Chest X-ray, PA view. Patient: 37 years old, sex F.
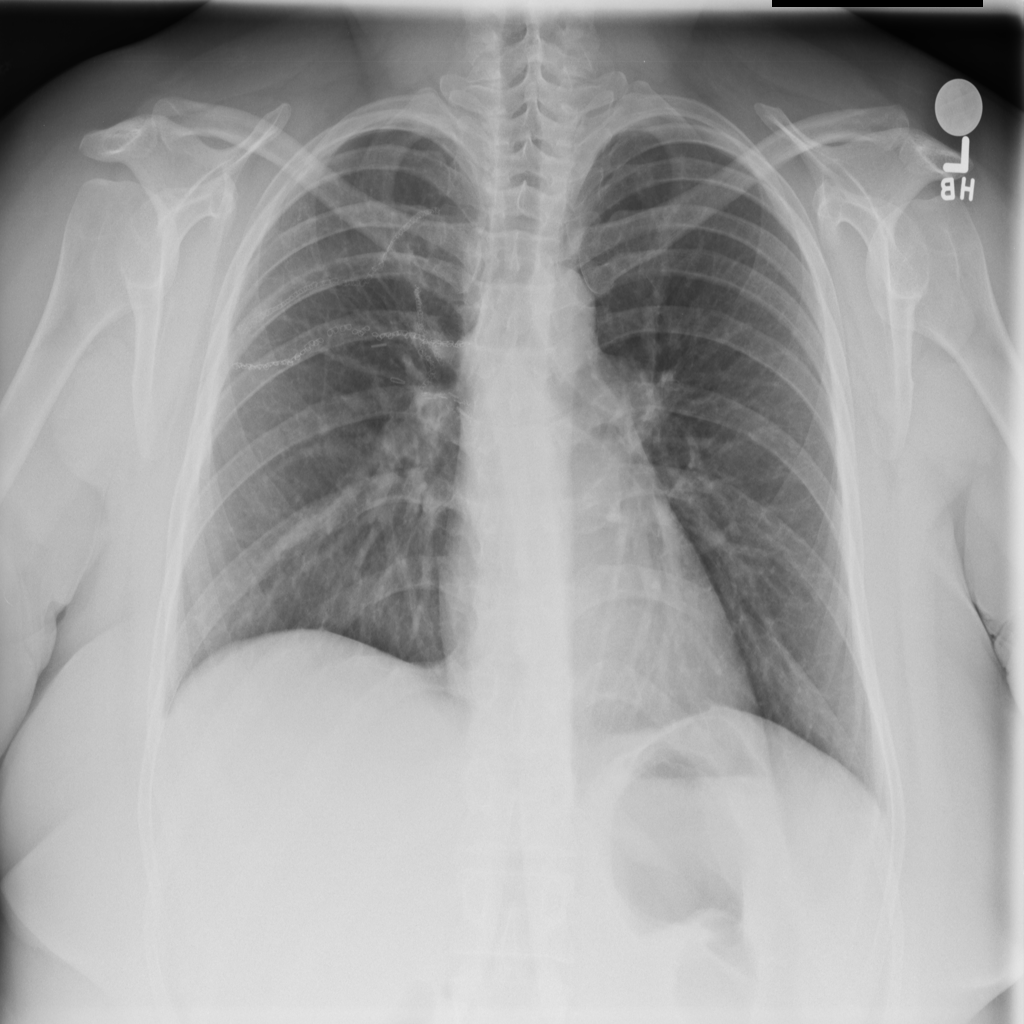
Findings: No Finding